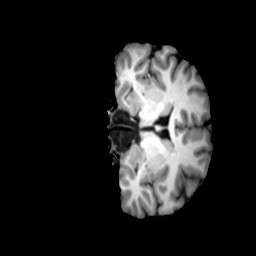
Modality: T1w
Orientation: coronal
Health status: ill
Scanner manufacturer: siemens
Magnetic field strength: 3 T
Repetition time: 2 s
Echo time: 0.00303 s